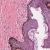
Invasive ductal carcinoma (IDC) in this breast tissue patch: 0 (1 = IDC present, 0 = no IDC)